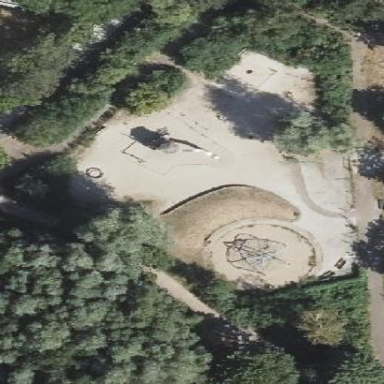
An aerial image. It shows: Playground area for leisure land.